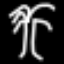
Label: palm tree